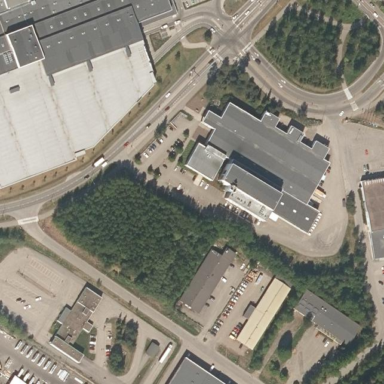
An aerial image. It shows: Manufacturing building.